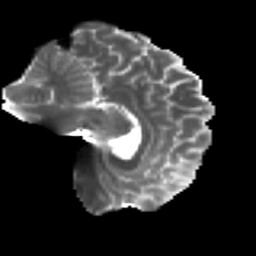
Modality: T2w
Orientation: sagittal
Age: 26
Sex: male
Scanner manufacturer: ge
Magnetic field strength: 3 T
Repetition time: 7.8 s
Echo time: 0.061 s